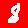
Digit: 8